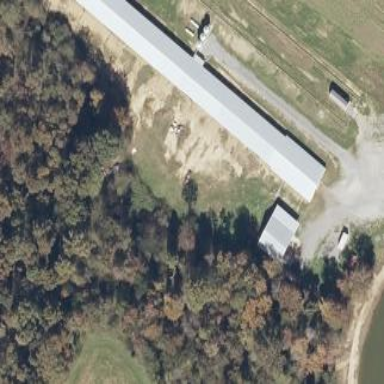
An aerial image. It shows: Farm auxiliary building.